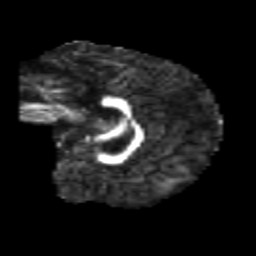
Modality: FA
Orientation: sagittal
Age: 7
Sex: male
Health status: healthy